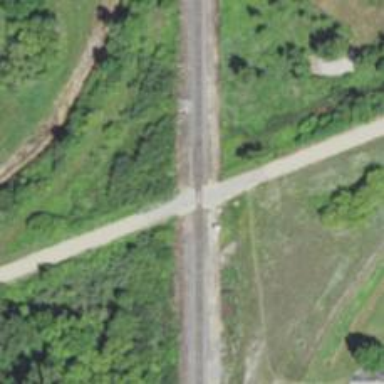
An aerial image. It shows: Railway crossing.